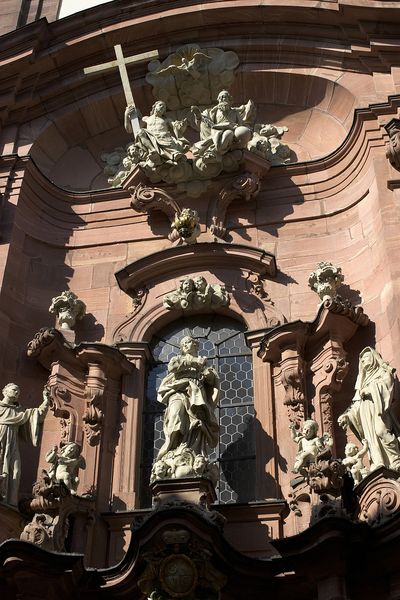
Titel: Augustinerkirche (Seminarkirche) in Mainz
Standort: Mainz, Augustinerst. 40 (EU - D - RP)
Schlagwörter: gott, himmel, frauen, fenster, hell, marmor, wolke, barock, stein, steine, taube, kirche, sonne, gewand, brunnen, engel, statue, bogen, fassade, figuren, stuck, foto, bögen, fugen, antike, kreuz, dom, sonnig, kapitell, photo, skulpturen, statuen, sandstein, kanzel, christus, jesus, venus, heilige, muschel, schnecken, putten, maria, waben, ädikula, würzburg, kirchenfenster, statur, gottvater, trinität, sndstein, buntsandstein, helligkeite, dom engel, sankstein